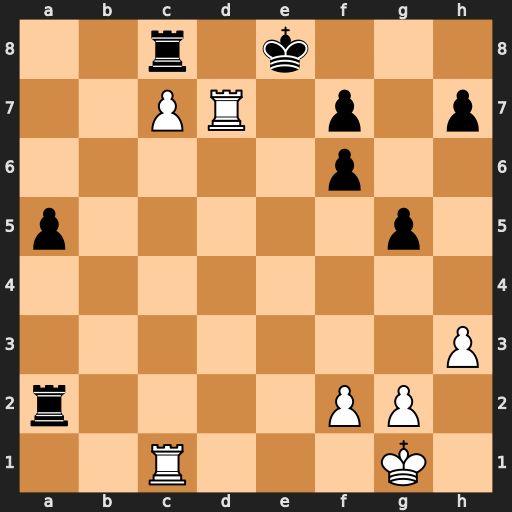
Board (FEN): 2r1k3/2PR1p1p/5p2/p5p1/8/7P/r4PP1/2R3K1
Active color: w
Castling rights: -
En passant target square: -
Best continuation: Rcd1 Ra1 Rd8+ Ke7 Rxa1